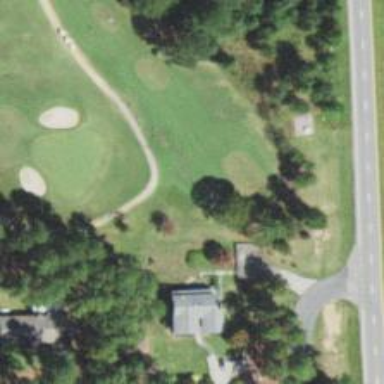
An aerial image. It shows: Path for both road and golf.